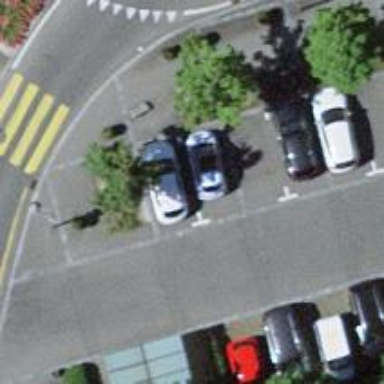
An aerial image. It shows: Car-sharing service available at this location.